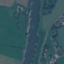
Land use / land cover: River